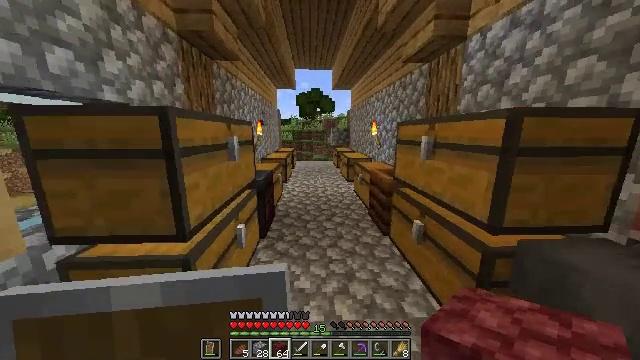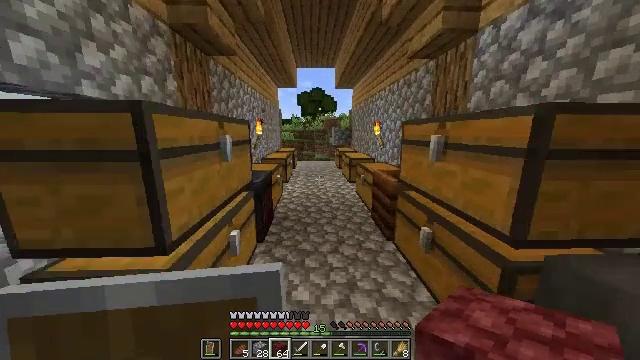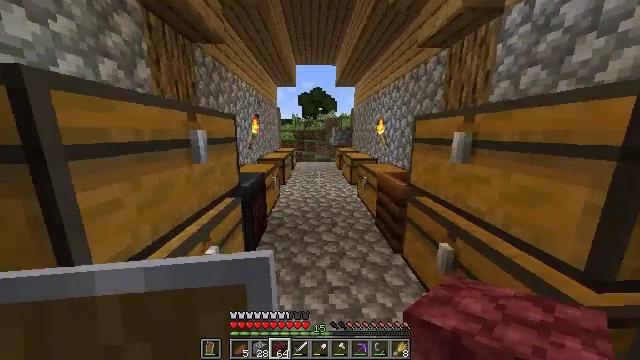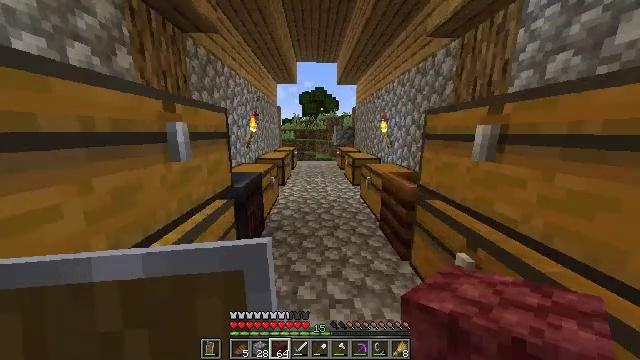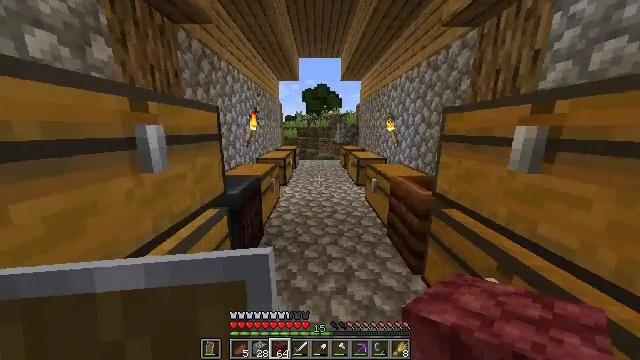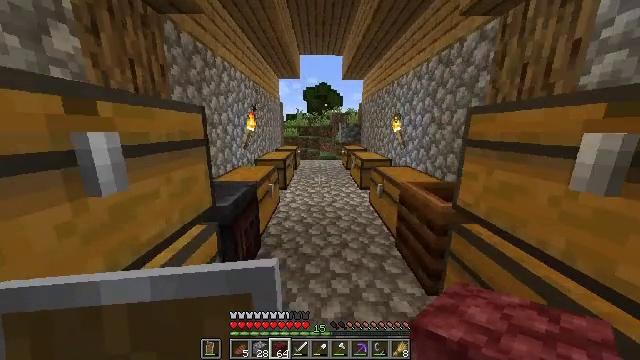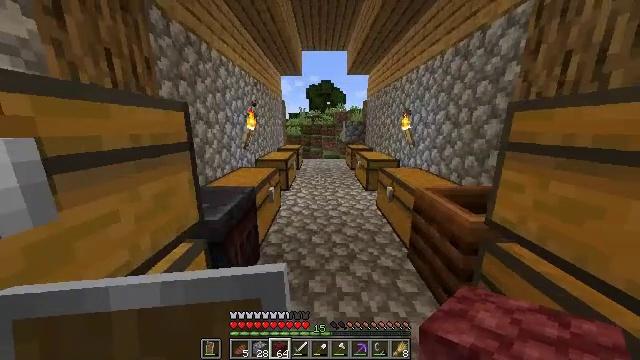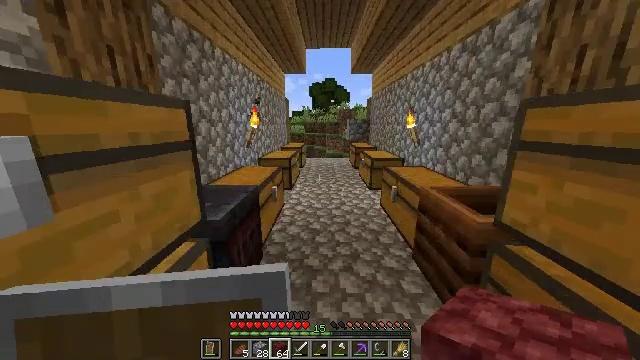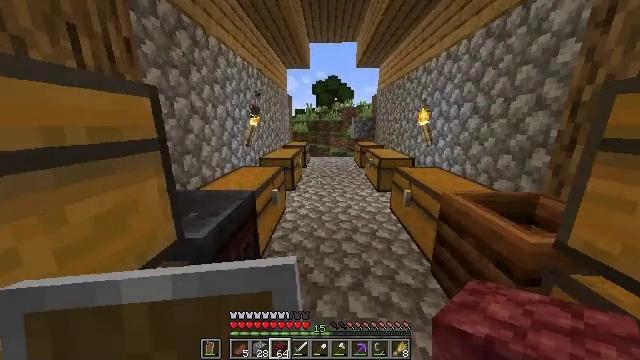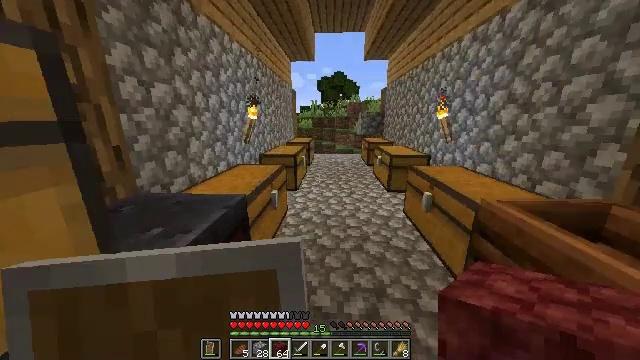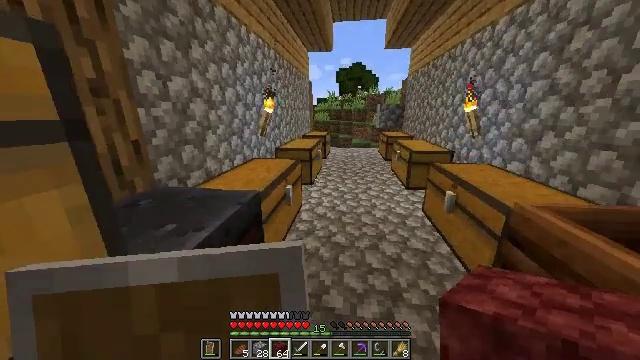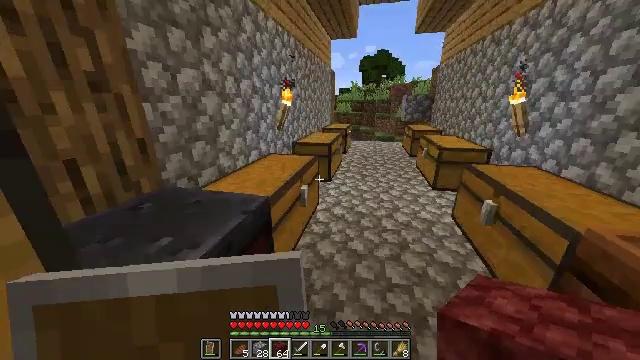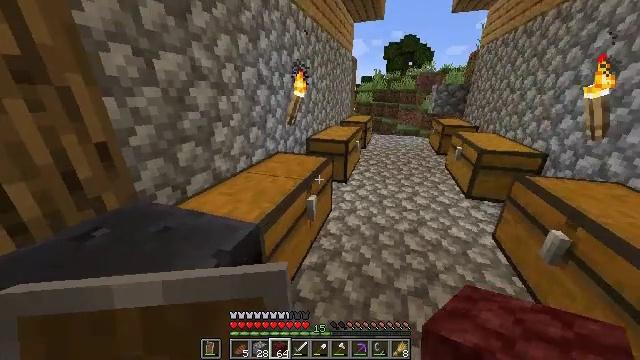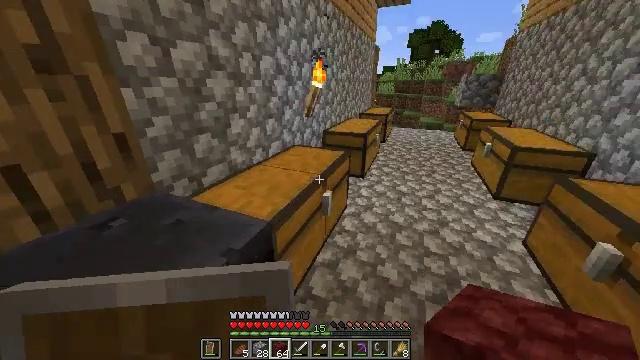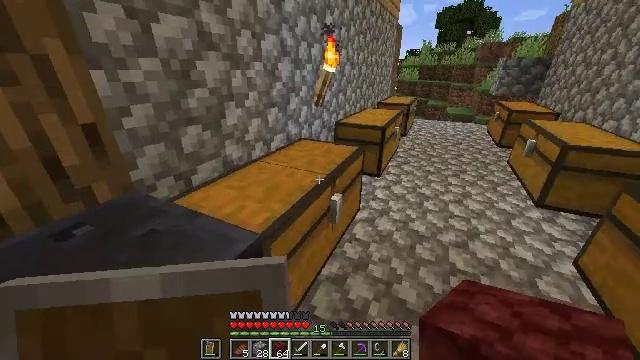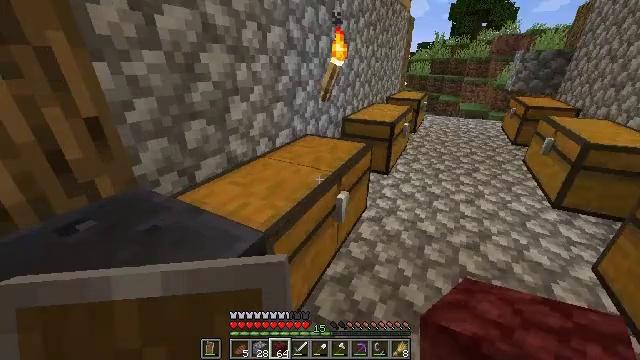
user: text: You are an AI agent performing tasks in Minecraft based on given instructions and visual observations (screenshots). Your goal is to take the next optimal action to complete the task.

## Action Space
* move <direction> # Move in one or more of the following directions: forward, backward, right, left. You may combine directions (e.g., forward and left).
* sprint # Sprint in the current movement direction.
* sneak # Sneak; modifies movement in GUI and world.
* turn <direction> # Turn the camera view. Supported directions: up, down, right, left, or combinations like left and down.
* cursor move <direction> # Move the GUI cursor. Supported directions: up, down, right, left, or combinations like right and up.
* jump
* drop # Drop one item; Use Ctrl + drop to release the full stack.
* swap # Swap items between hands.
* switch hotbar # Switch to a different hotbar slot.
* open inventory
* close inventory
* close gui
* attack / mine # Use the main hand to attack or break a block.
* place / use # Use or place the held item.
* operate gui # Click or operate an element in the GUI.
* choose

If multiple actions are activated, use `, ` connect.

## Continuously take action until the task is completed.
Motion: motion action
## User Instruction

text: craft item air
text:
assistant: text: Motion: move forward
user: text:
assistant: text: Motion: move forward
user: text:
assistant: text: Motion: move forward
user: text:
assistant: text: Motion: move forward
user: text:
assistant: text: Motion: move forward
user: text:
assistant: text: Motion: move forward
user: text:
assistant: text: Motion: move forward
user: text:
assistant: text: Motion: move forward
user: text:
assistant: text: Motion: move forward, turn left
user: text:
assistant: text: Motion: move forward, turn left and down
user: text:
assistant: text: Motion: move forward, turn left and down
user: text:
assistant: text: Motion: move forward, turn left and down
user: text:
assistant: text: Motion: turn left and down
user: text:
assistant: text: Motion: turn left and down
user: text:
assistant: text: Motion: turn left, use / place
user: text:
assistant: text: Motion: use / place
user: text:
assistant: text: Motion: use / place
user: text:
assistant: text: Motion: use / place
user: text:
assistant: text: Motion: no_op
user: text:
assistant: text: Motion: no_op
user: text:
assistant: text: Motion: no_op
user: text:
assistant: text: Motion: no_op
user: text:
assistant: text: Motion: no_op
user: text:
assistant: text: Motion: no_op
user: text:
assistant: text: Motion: no_op
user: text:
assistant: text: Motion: no_op
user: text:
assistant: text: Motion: no_op
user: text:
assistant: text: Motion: sneak
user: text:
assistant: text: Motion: sneak
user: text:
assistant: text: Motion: sneak